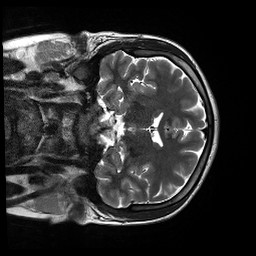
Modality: T2w
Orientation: coronal
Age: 19
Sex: male